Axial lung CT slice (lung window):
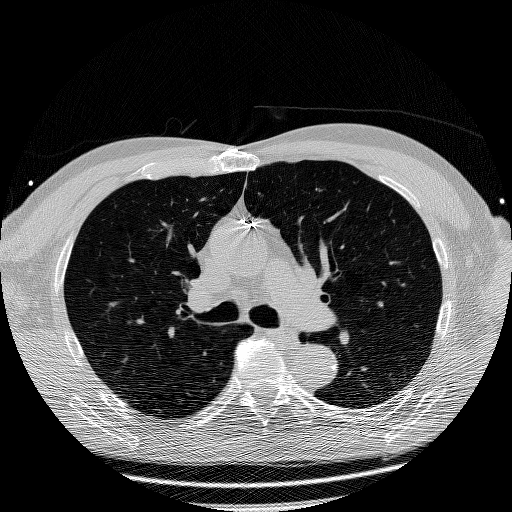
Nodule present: no